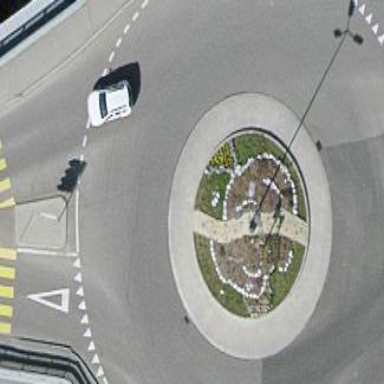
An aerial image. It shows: Secondary road bridge over roundabout junction.